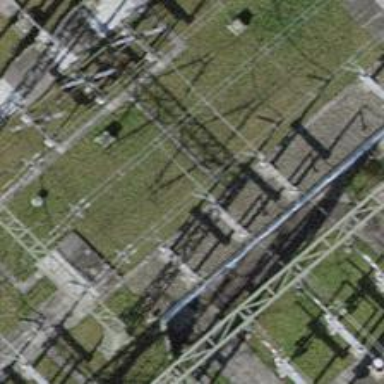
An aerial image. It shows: Busbar power line.